Interaction volume radius: 5 \u00c5
Interaction volume height: 10 \u00c5
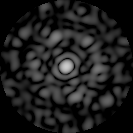
Disorder parameter: 0.8147